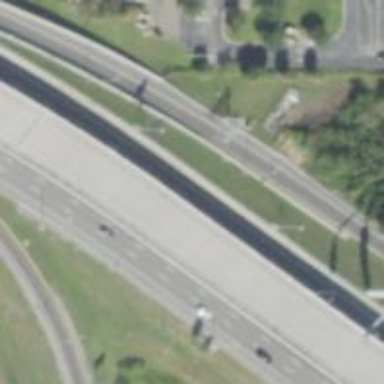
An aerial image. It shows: Toll gantry on the road.